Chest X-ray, AP view. Patient: 51 years old, sex F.
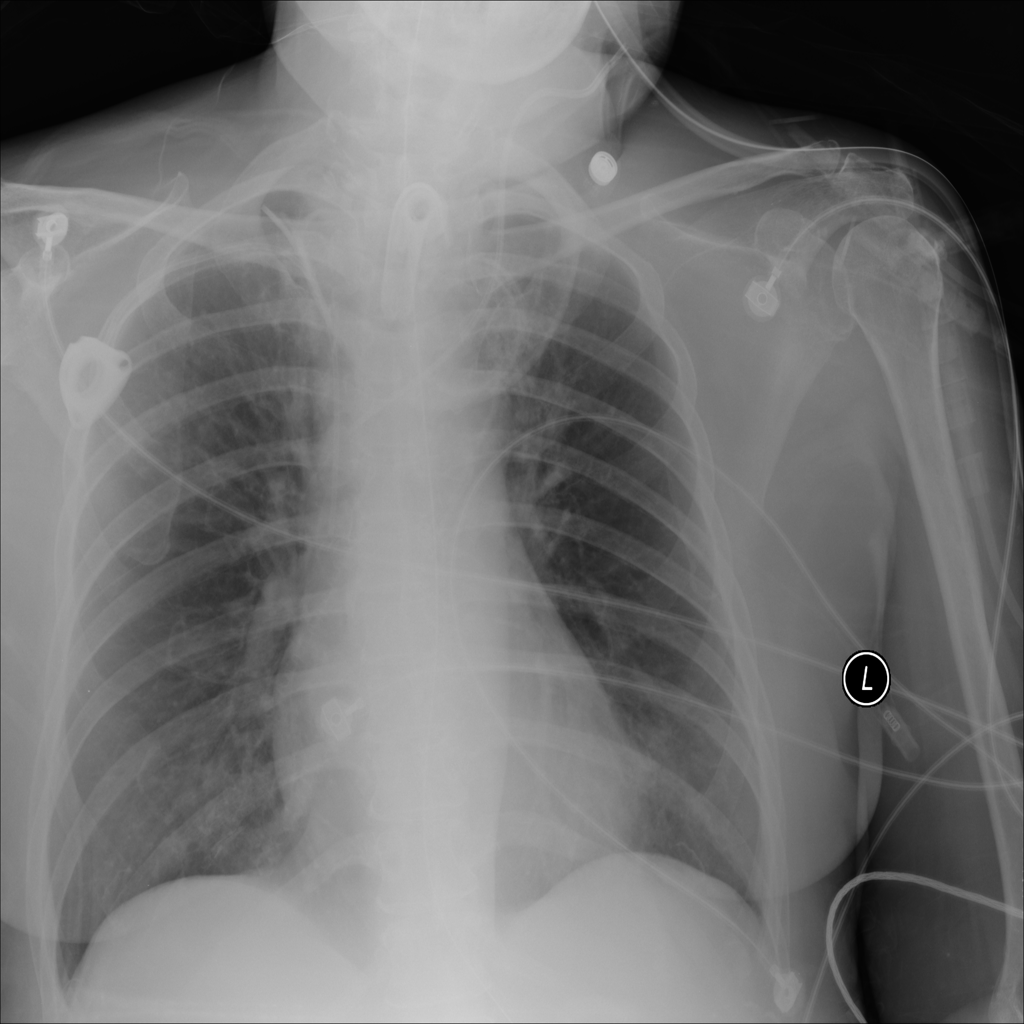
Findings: No Finding